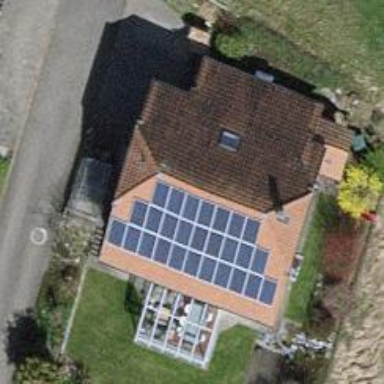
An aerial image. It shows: Solar power generator utilizing photovoltaic technology with solar photovoltaic panels.